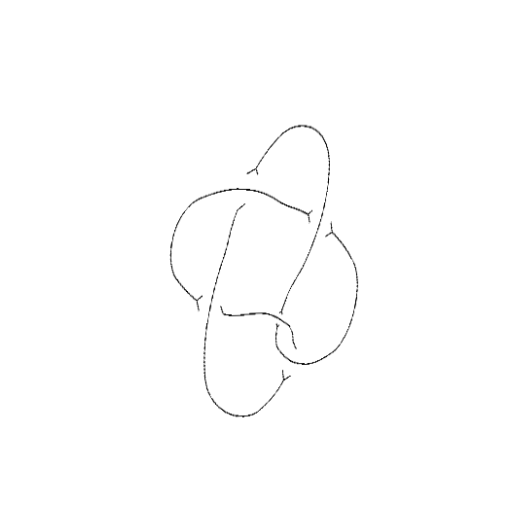
Crossing number: 5